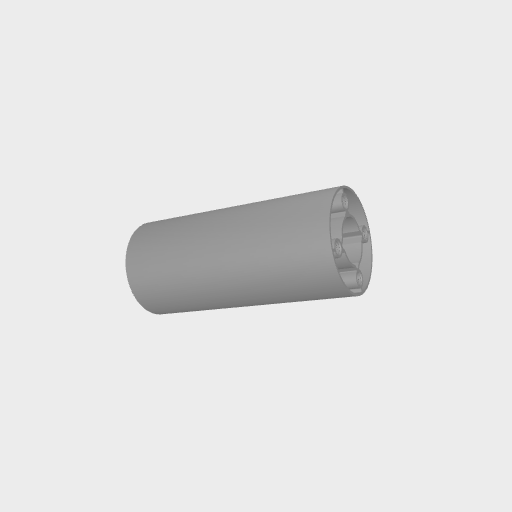
Part: GoTUBE72